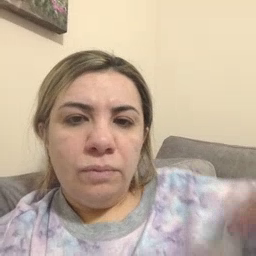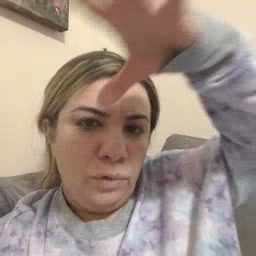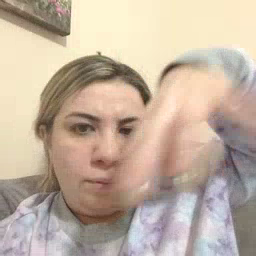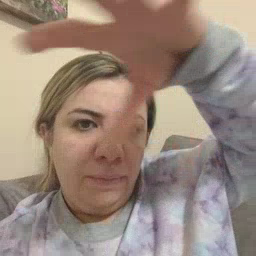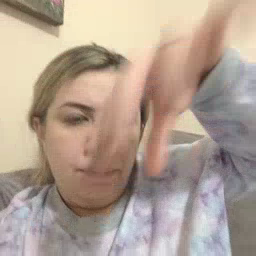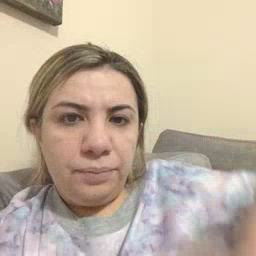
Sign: cloud